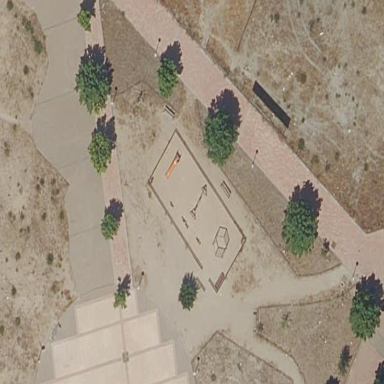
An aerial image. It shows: Playground area for leisure activities on the land.